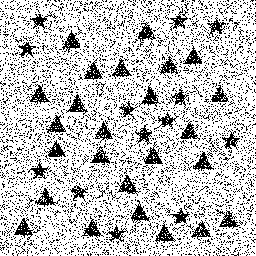
Squares: 0
Triangles: 25
Stars: 13
Total shapes: 38